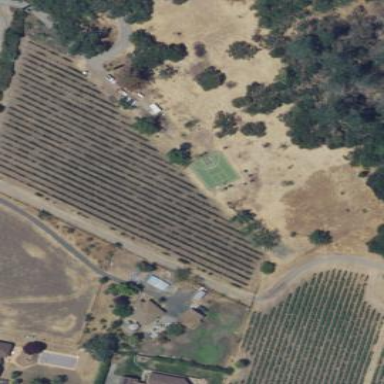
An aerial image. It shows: Vineyard where grapes are grown.